Field crop: maize
Growth stage: 2
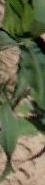
Species: maize